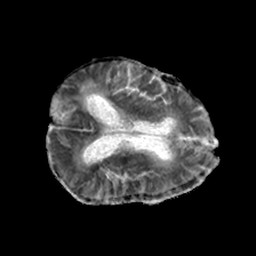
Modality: ADC
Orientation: axial
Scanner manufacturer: philips
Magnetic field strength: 1.5 T
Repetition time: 3.406 s
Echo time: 0.06922 s